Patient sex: M
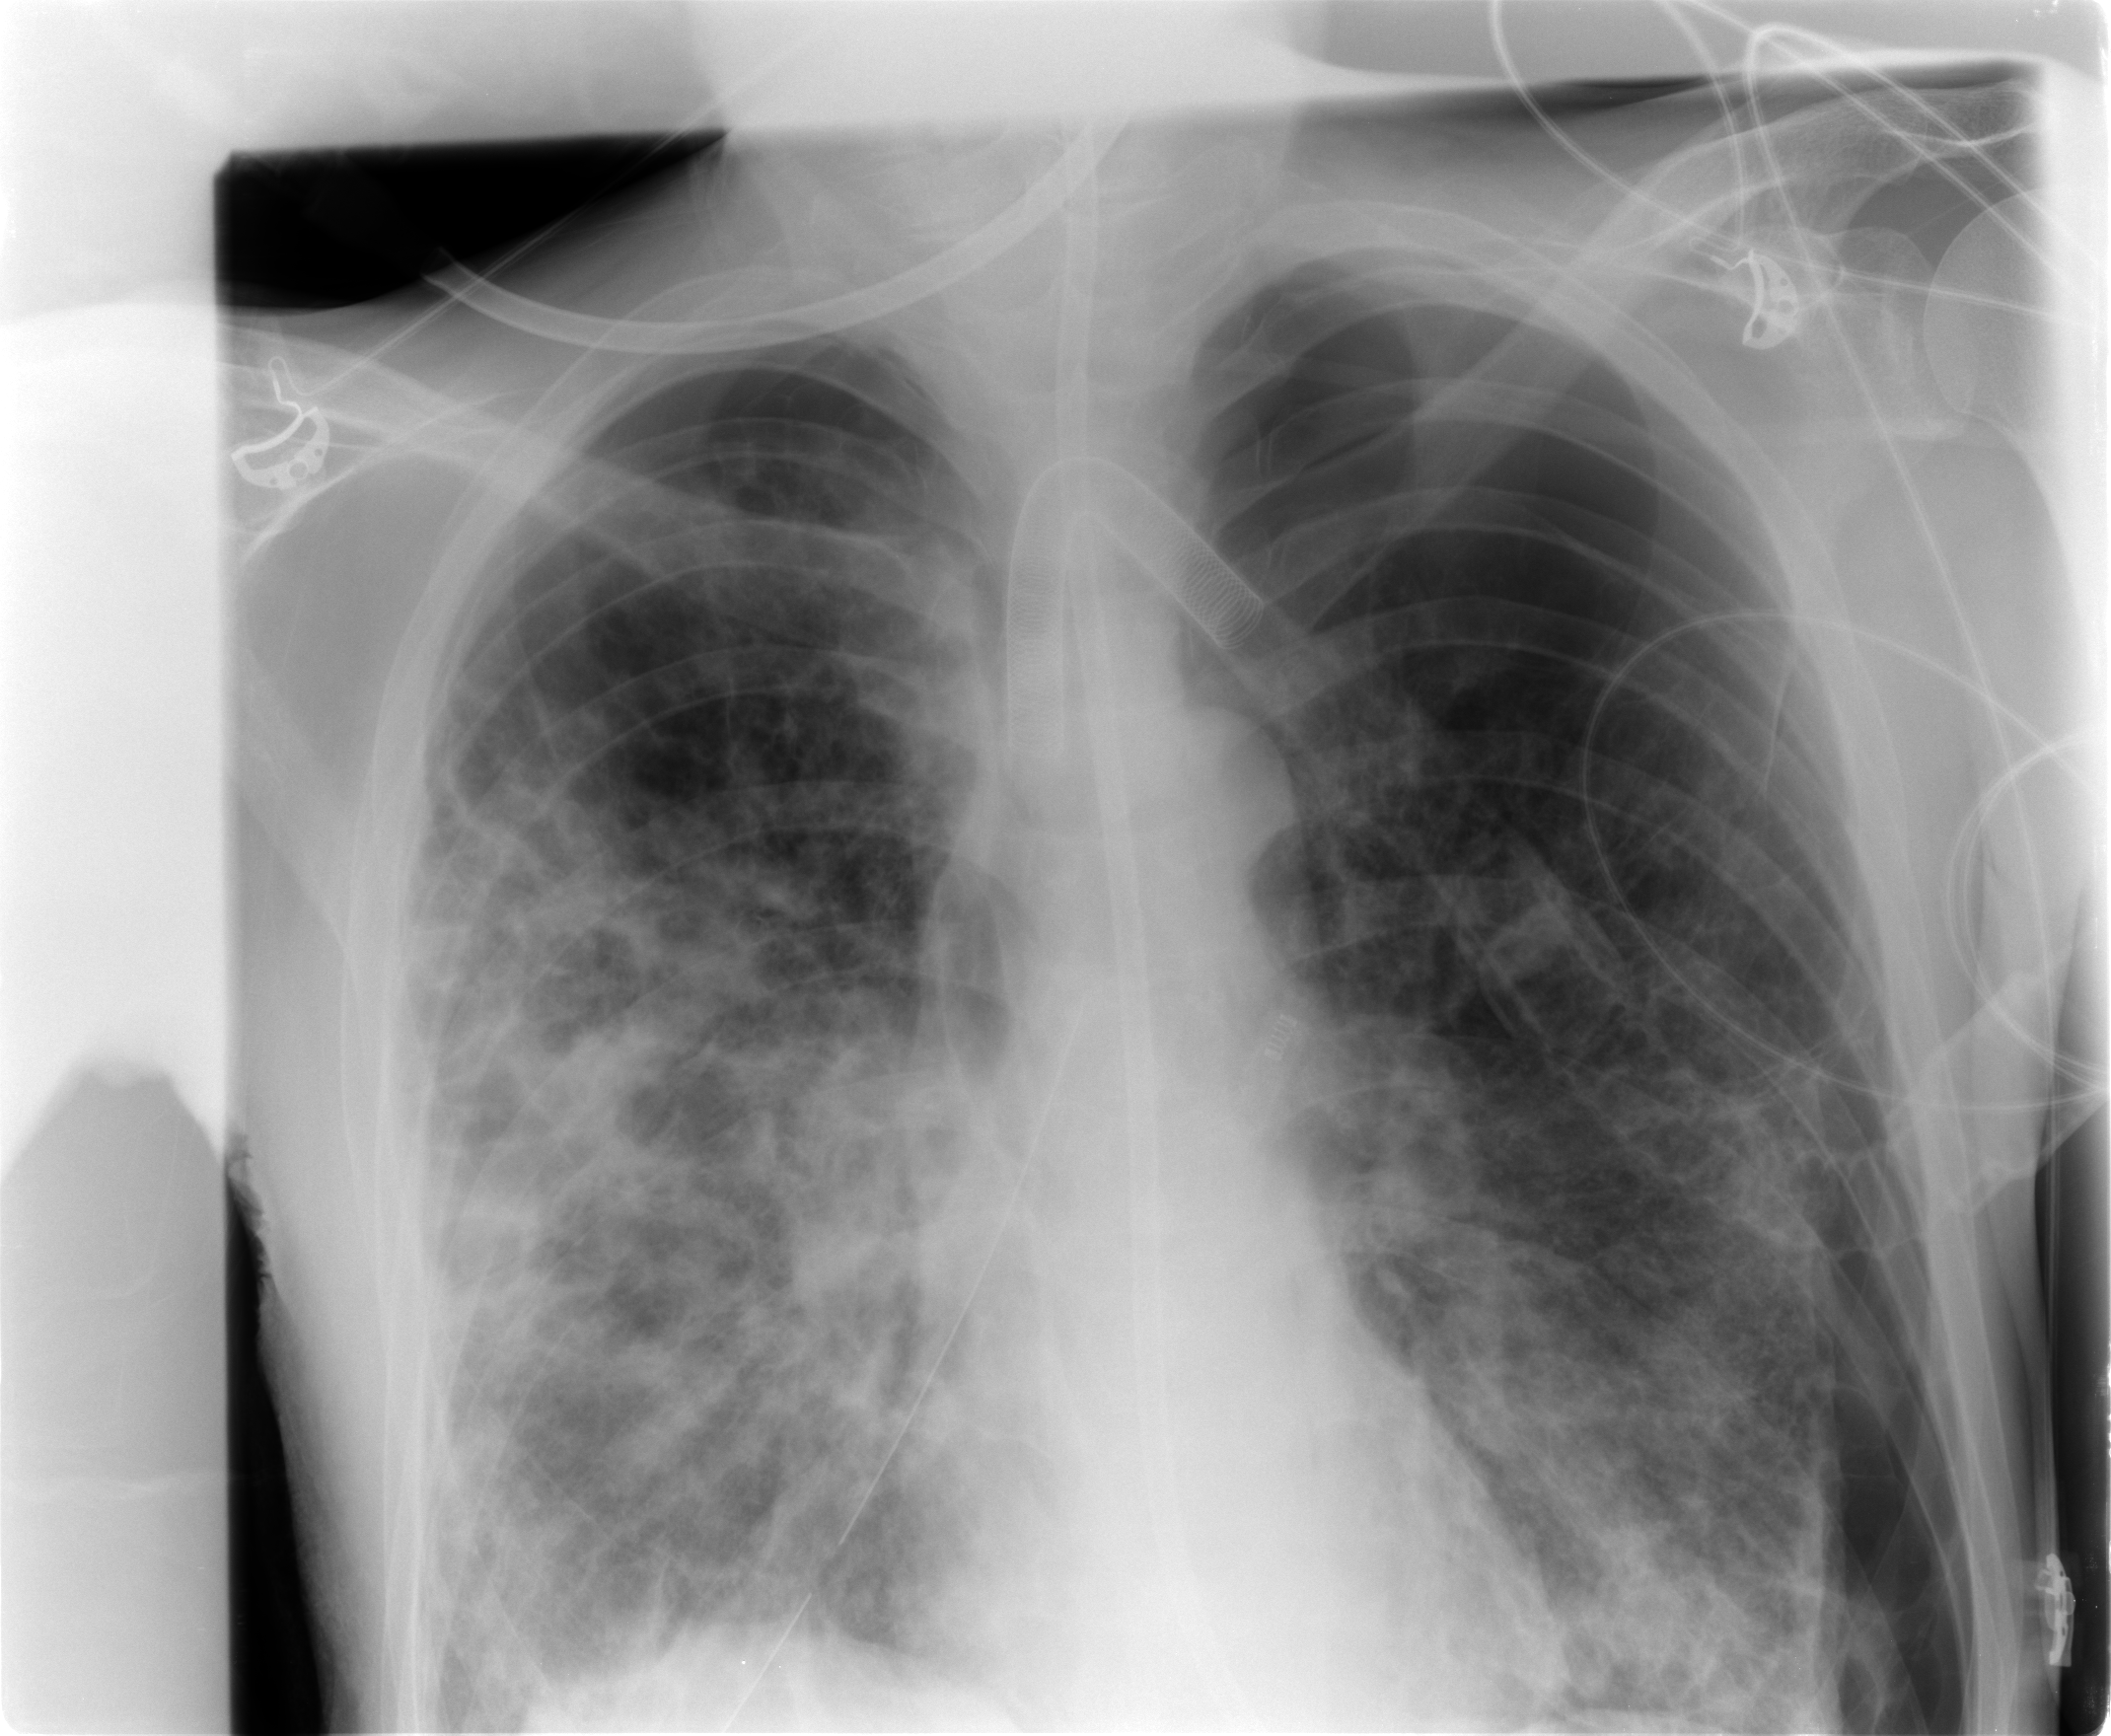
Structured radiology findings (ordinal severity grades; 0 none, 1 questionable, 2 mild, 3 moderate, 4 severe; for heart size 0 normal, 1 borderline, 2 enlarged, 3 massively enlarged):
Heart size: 0
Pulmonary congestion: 0
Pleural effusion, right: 0
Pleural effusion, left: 0
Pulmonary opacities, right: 3
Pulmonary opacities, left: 2
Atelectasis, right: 2
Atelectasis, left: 2